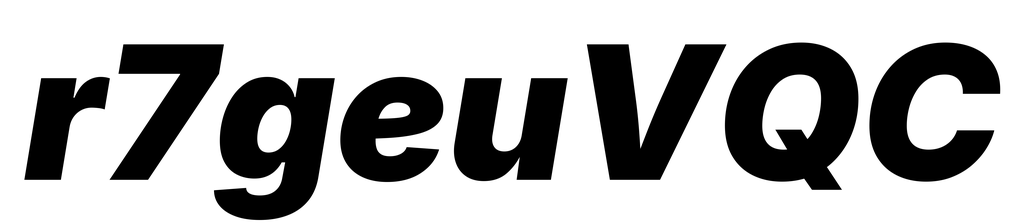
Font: Inter-Italic_Black_Italic